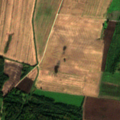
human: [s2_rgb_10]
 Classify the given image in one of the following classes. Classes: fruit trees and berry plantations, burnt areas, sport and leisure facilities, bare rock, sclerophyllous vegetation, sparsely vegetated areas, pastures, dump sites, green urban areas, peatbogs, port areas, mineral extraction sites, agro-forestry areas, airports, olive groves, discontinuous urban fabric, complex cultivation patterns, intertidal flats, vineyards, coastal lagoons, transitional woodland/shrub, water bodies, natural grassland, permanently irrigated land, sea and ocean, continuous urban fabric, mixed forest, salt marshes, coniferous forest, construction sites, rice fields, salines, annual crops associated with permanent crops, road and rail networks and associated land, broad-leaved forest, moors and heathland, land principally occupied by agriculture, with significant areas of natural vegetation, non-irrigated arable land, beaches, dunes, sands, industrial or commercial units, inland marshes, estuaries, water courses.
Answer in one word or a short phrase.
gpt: non-irrigated arable land, pastures, broad-leaved forest, transitional woodland/shrub